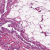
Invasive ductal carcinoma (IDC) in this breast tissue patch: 0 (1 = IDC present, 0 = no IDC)